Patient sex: M
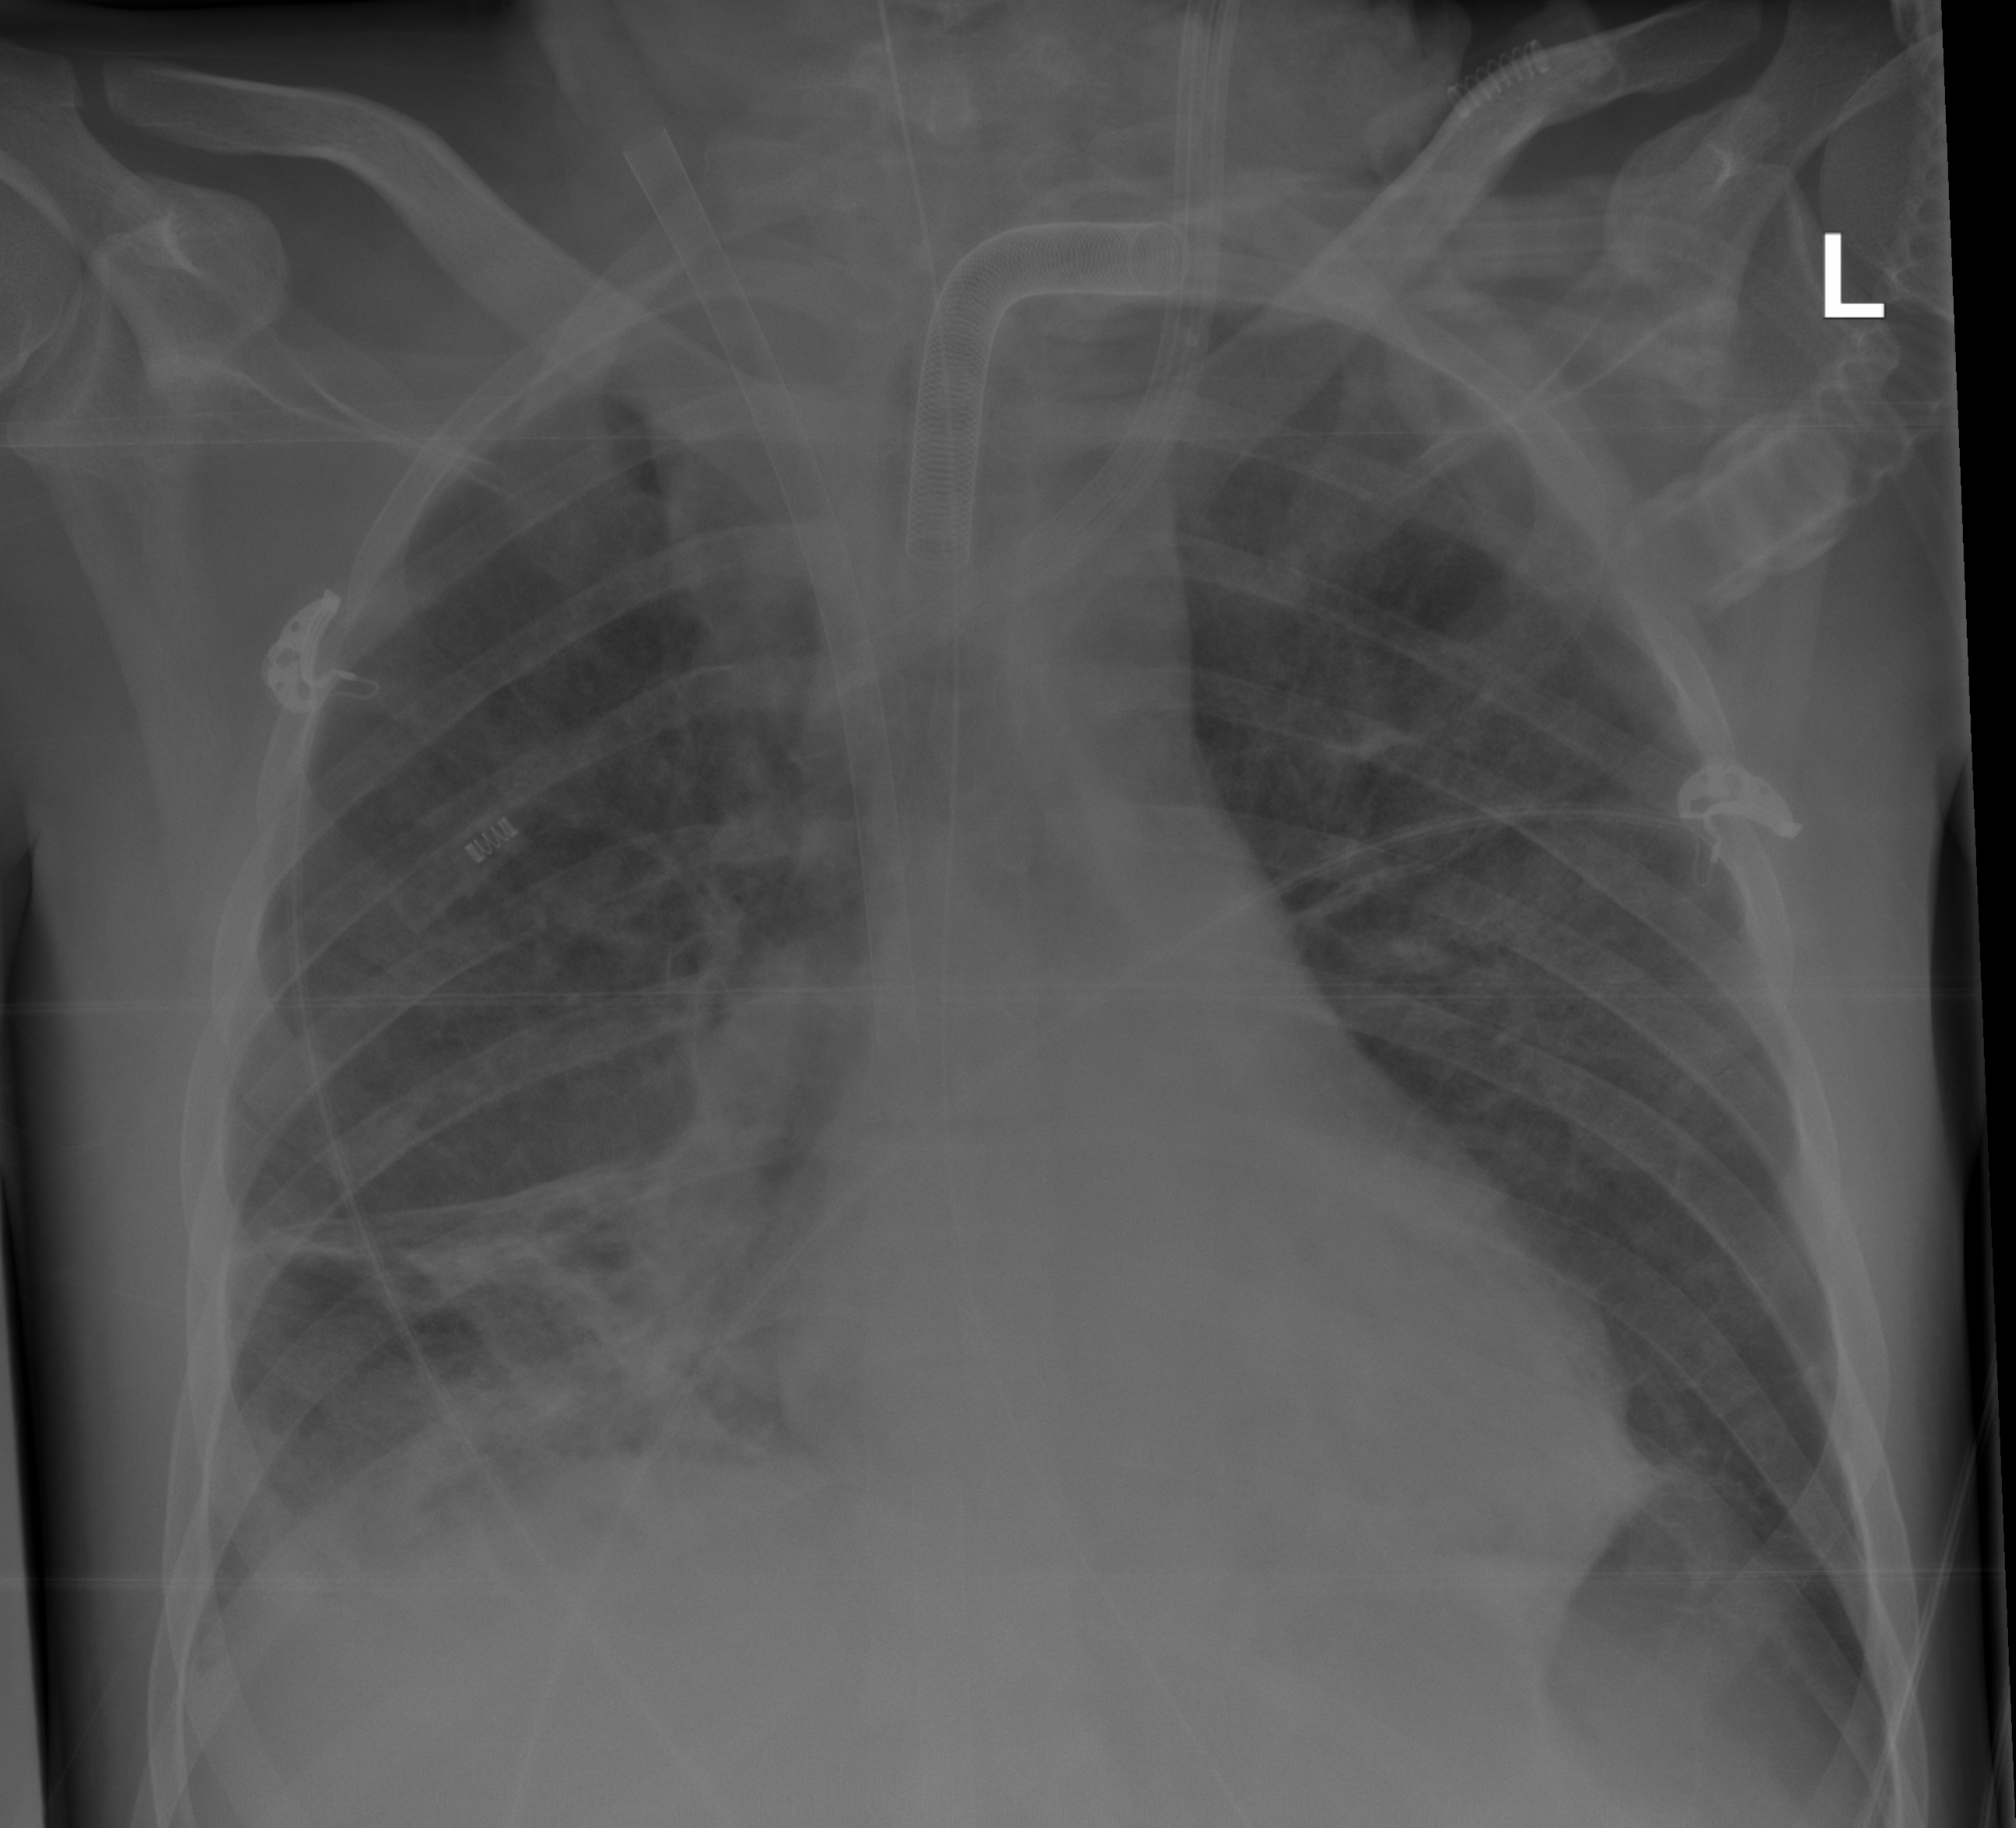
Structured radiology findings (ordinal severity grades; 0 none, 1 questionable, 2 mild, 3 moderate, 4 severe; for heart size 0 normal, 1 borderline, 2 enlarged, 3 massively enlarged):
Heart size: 2
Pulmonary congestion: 0
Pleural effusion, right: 2
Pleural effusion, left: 2
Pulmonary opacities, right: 2
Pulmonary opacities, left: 0
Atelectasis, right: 4
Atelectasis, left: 3